Question: I need to extract individual images, and process them, from one single image which were stitched together previously. four independent images are stitched to produce one image as shown below:

Being new to image processing I did some research and found <URL> suitable for my requirement.
This is what I wrote so far:
'''
ImageInputStream oldImage = ImageIO
.createImageInputStream(new FileInputStream("Four_Image_Stitched.jpeg"));
ImageReader imageReader = getImageReader(imageFormat);
imageReader.setInput(oldImage);
int nosOfImages = imageReader.getNumImages(true);
System.out.println("Number of Images = " + nosOfImages);
if (nosOfImages > 1) {
for (int i = 0; i < nosOfImages; i++) {
BufferedImage image = imageReader.read(i);
// do some processing
}
}
'''
'''
private ImageReader getImageReader(String imageFormat) {
if ("PNG".equalsIgnoreCase(imageFormat)) {
return new PNGImageReader(new PNGImageReaderSpi());
}
if ("JPEG".equalsIgnoreCase(imageFormat)) {
return new JPEGImageReader(new JPEGImageReaderSpi());
}
if ("GIF".equalsIgnoreCase(imageFormat)) {
return new GIFImageReader(new GIFImageReaderSpi());
}
if ("BMP".equalsIgnoreCase(imageFormat)) {
return new BMPImageReader(new BMPImageReaderSpi());
}
return null;
}
'''
The problem here is 'imageReader.getNumImages(true)' always return '1' for every format and irrespective of number of stitched images; which I suppose should be actual number of images stitched and specifically '4' in the mentioned example.
I am not sure what exactly I am missing here!
Any help or pointers in this regard would be highly appreciated.
Number of images stitched into single are not know before hand a single image might contain 'n' number of stitched images, each with different dimensions.
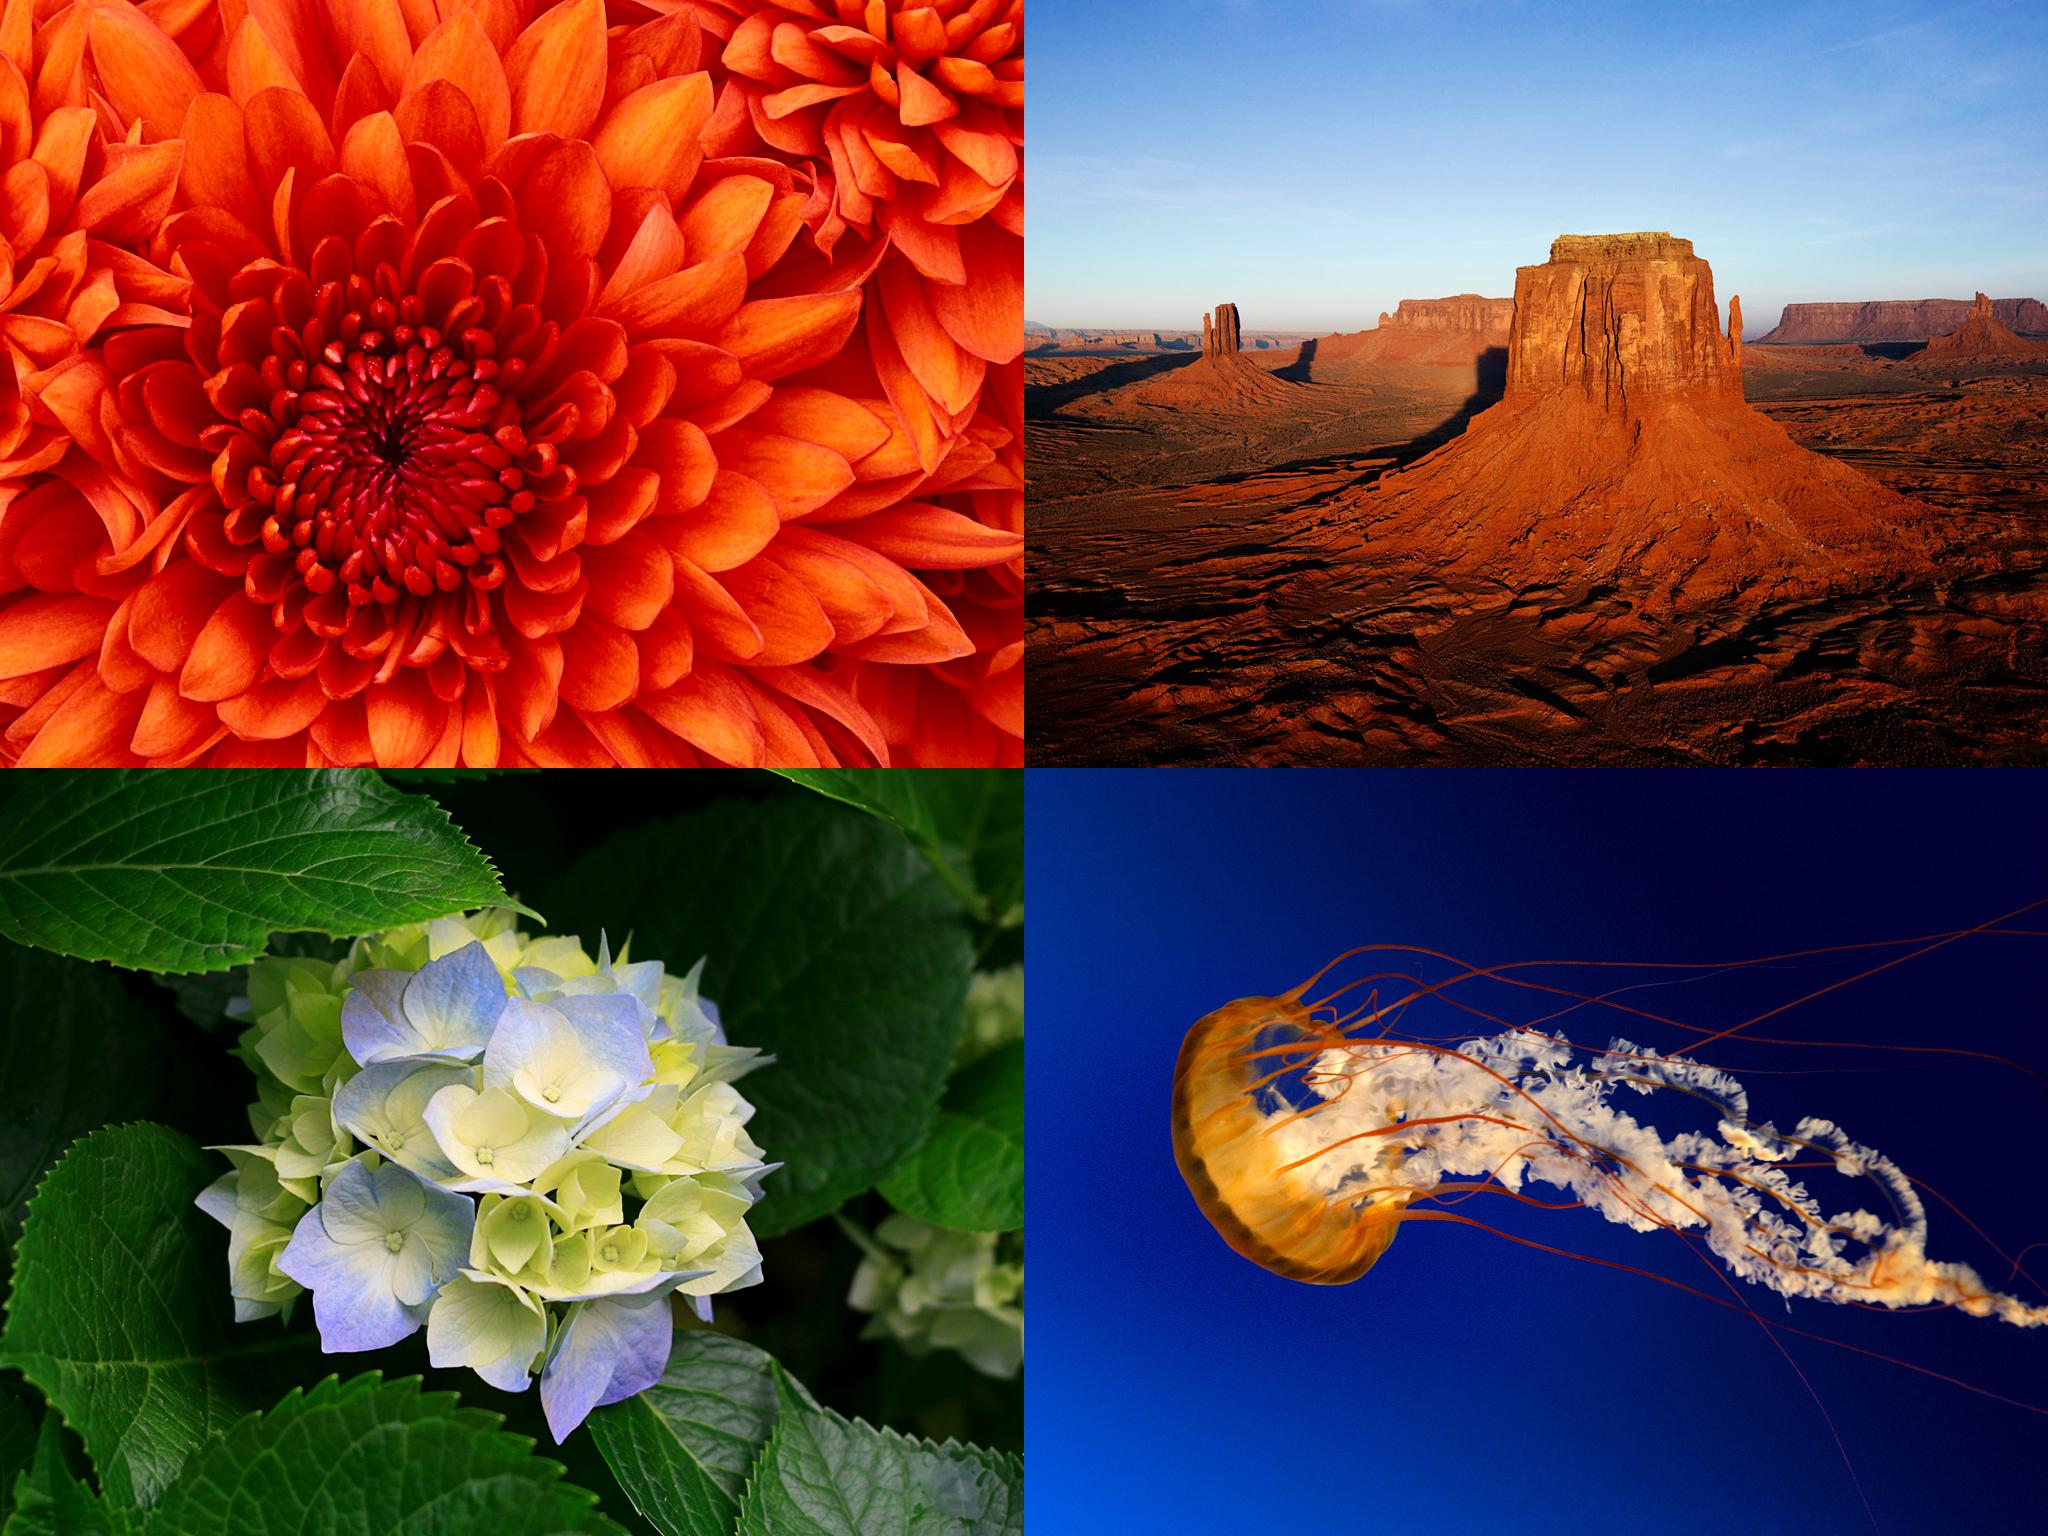
Answer: You seem to believe that the stiched images are somehow stored separately inside the full image? That's not (almost certainly) the case, once the (say) four images are stiched into one image and saved, you have a single image -a matrix of pixels- and you cannot tell that it was composed of N images, unless you make some image processing heuristic algorithm to detect abrupt changes in colors, etc. 'getNumImages()' if only for some special image formats that allow several subimages inside, like "pages" in a text-document; normally they're frames in an animation.
In such a simple case like the example, a simple edge detector could suffice.